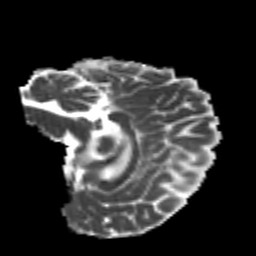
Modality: MD
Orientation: sagittal
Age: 23
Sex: female
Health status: healthy
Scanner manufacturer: philips
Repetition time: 7.386 s
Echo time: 0.08599 s